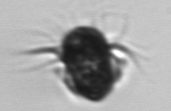
Label: Mesodinium